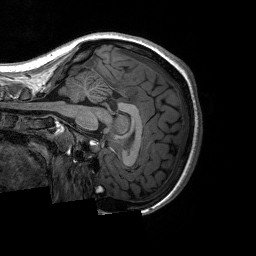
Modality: T1w
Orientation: sagittal
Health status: ill
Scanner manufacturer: siemens
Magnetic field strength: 3 T
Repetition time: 2.3 s
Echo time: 0.00226 s